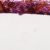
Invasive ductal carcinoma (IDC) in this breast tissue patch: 0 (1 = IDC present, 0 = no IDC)